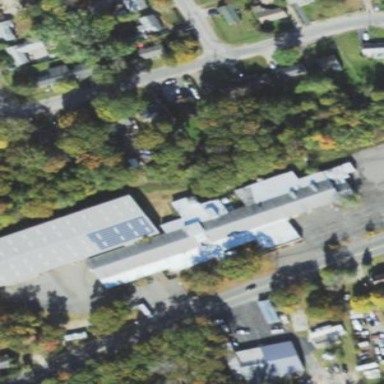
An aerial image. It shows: Commercial building.